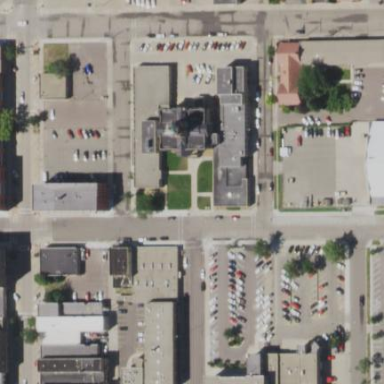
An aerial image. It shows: Public courthouse building.